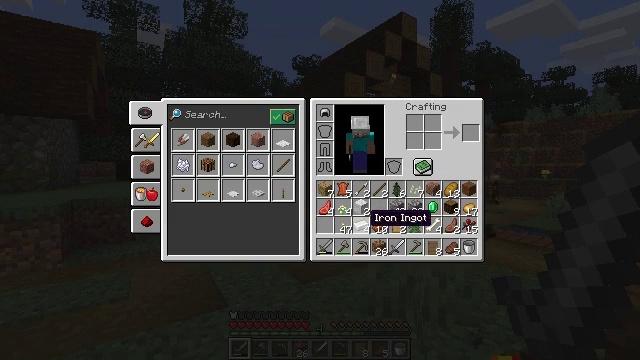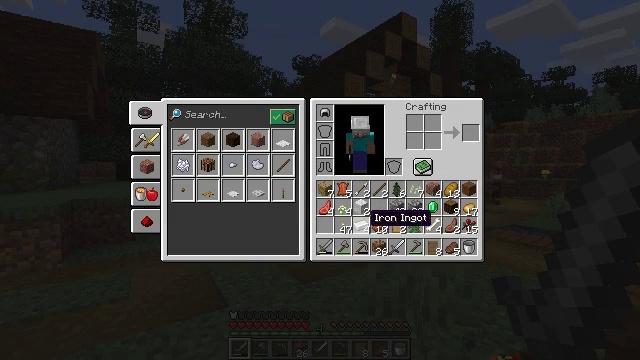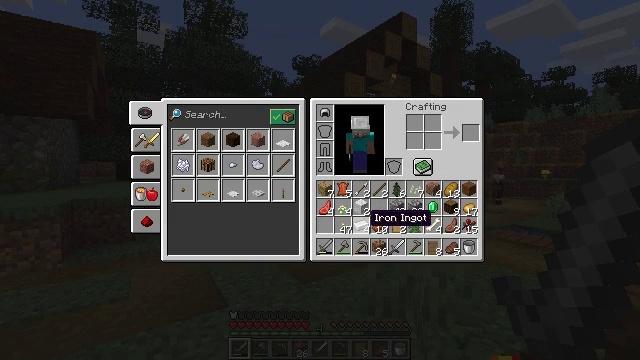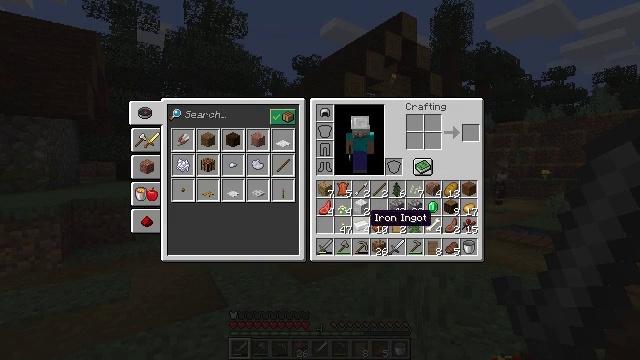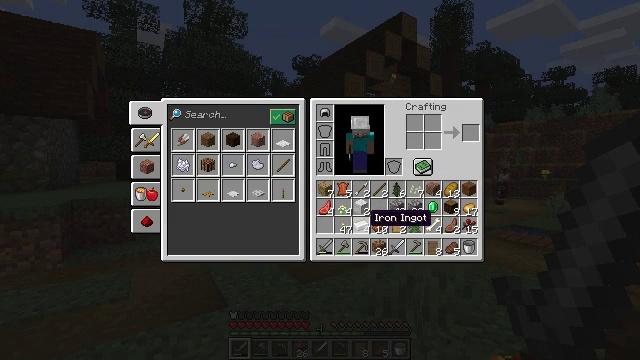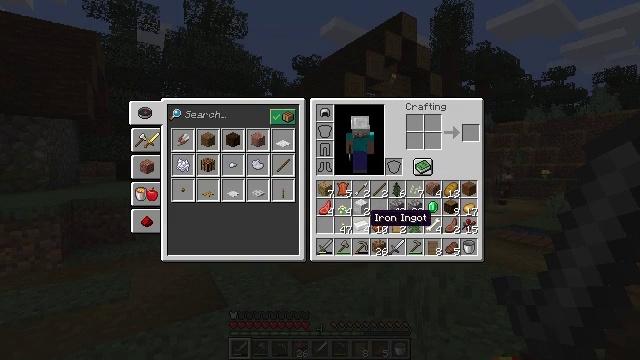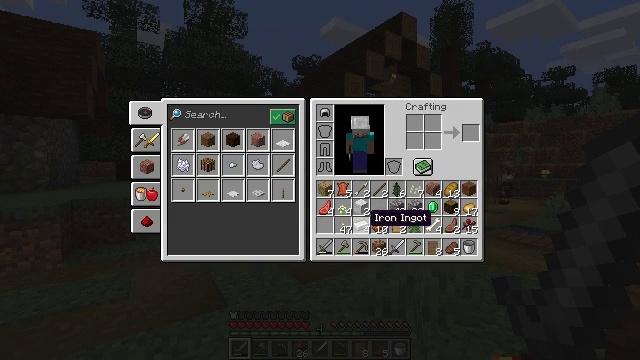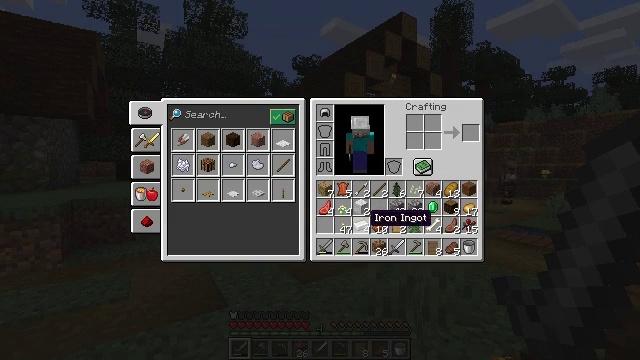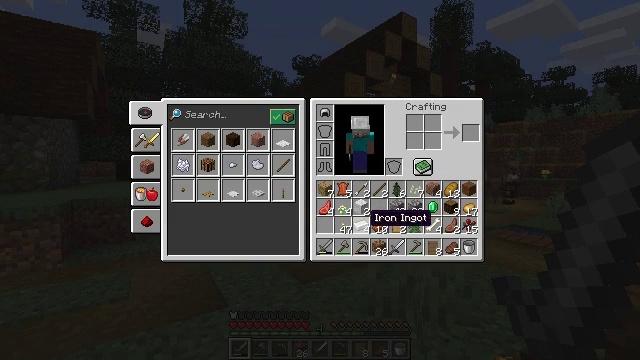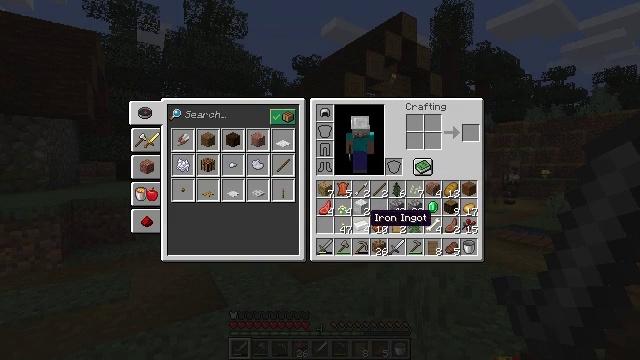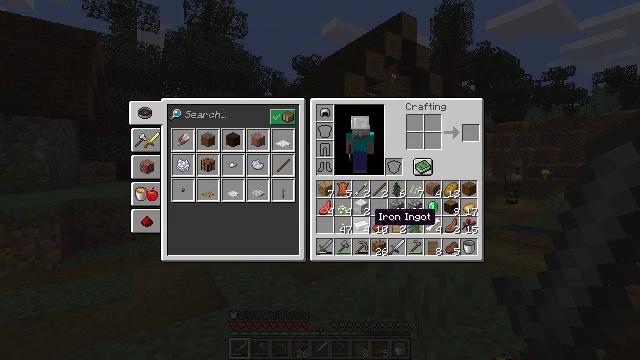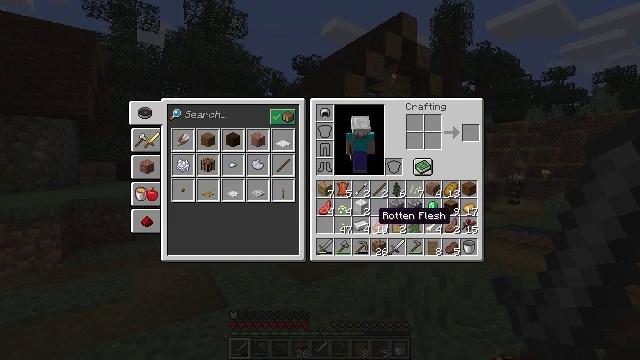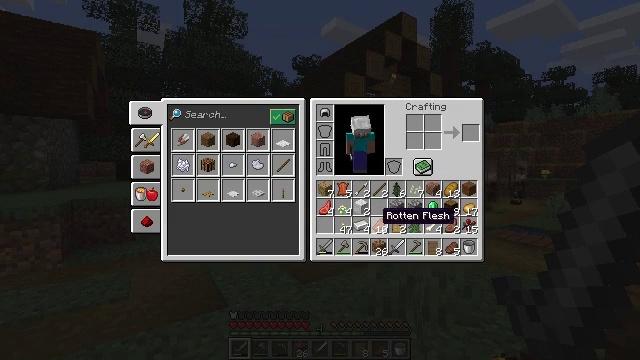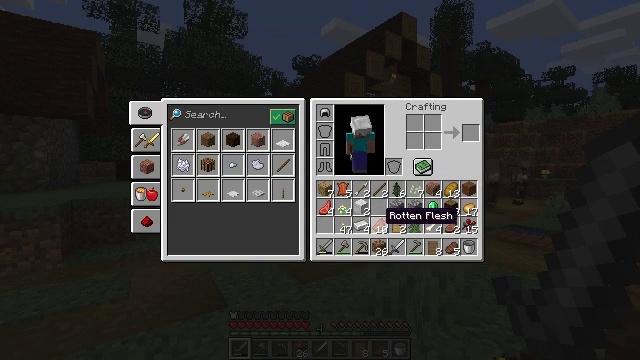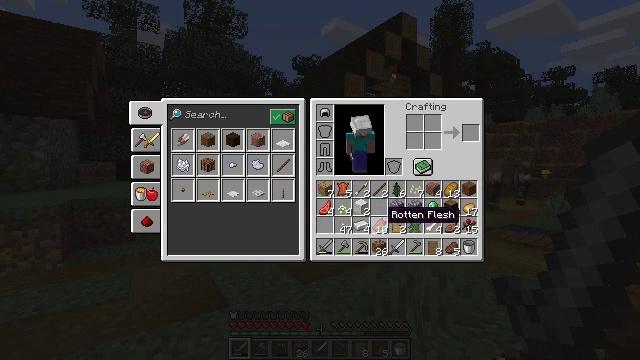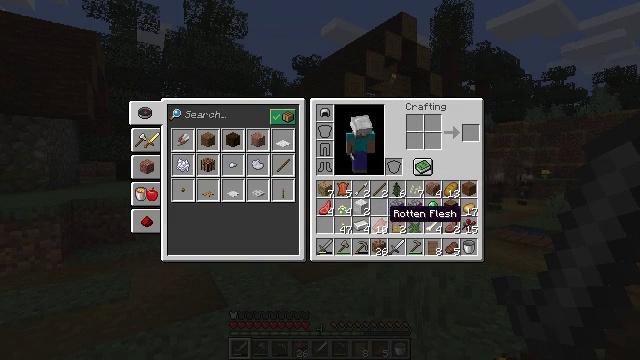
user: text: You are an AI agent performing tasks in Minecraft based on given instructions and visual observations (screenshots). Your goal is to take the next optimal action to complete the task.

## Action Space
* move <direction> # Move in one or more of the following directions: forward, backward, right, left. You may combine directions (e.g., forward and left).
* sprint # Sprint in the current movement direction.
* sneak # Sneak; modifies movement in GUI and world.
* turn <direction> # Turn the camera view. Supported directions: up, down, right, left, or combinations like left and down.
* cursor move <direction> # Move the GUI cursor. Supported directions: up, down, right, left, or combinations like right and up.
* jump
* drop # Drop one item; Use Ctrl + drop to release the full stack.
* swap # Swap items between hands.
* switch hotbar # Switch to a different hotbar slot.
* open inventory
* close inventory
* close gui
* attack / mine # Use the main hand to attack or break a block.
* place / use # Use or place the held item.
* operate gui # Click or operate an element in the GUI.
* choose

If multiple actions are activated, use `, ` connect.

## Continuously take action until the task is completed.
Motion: motion action
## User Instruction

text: Collect the spruce door for reuse.
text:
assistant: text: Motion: no_op
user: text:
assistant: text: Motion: no_op
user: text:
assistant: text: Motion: no_op
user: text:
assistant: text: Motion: no_op
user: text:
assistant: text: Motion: no_op
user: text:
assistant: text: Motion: no_op
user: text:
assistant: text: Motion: no_op
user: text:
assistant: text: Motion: no_op
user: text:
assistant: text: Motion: no_op
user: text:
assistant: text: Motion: no_op
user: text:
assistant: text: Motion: no_op
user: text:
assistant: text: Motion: no_op
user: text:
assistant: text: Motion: no_op
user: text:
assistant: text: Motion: no_op
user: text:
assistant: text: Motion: no_op
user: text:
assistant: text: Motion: no_op
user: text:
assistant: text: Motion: no_op
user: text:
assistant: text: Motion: no_op
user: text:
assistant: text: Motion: no_op
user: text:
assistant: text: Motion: no_op
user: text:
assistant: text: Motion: no_op
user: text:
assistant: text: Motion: no_op
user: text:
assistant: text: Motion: no_op
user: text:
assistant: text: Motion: cursor move right and up
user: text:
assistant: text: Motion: no_op
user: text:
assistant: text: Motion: no_op
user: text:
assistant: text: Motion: no_op
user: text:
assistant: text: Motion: cursor move left and down
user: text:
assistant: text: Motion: no_op
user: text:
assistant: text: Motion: no_op